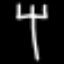
Label: fork